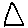
Label: triangle